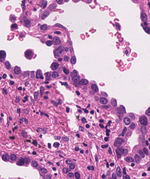
Tumor epithelial tissue: yes
Tumor-associated stroma tissue: yes
Normal tissue: no